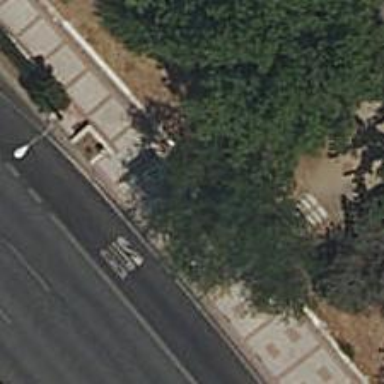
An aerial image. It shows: Bus stop with sheltered platform for public transport.